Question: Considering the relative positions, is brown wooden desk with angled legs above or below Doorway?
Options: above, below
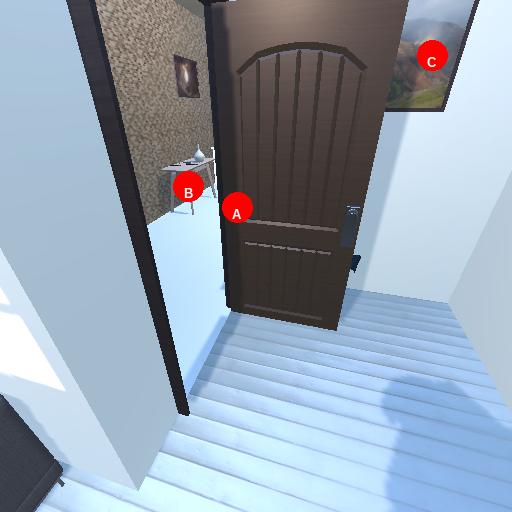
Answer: above